Interaction volume radius: 10 \u00c5
Interaction volume height: 10 \u00c5
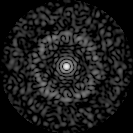
Disorder parameter: 0.82